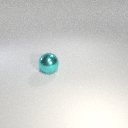
large cyan metal sphere